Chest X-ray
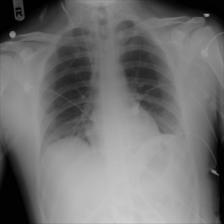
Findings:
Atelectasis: negative
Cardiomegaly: negative
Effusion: negative
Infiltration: negative
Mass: negative
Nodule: negative
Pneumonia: negative
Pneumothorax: negative
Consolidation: negative
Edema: negative
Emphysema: negative
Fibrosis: negative
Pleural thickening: negative
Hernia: negative